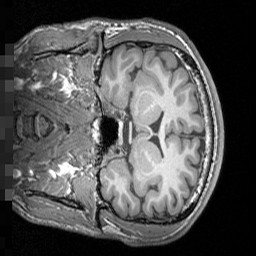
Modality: T1w
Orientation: coronal
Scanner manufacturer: siemens
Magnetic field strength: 3 T
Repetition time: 1.5 s
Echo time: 0.00291 s